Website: lowes
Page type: newsletter-management
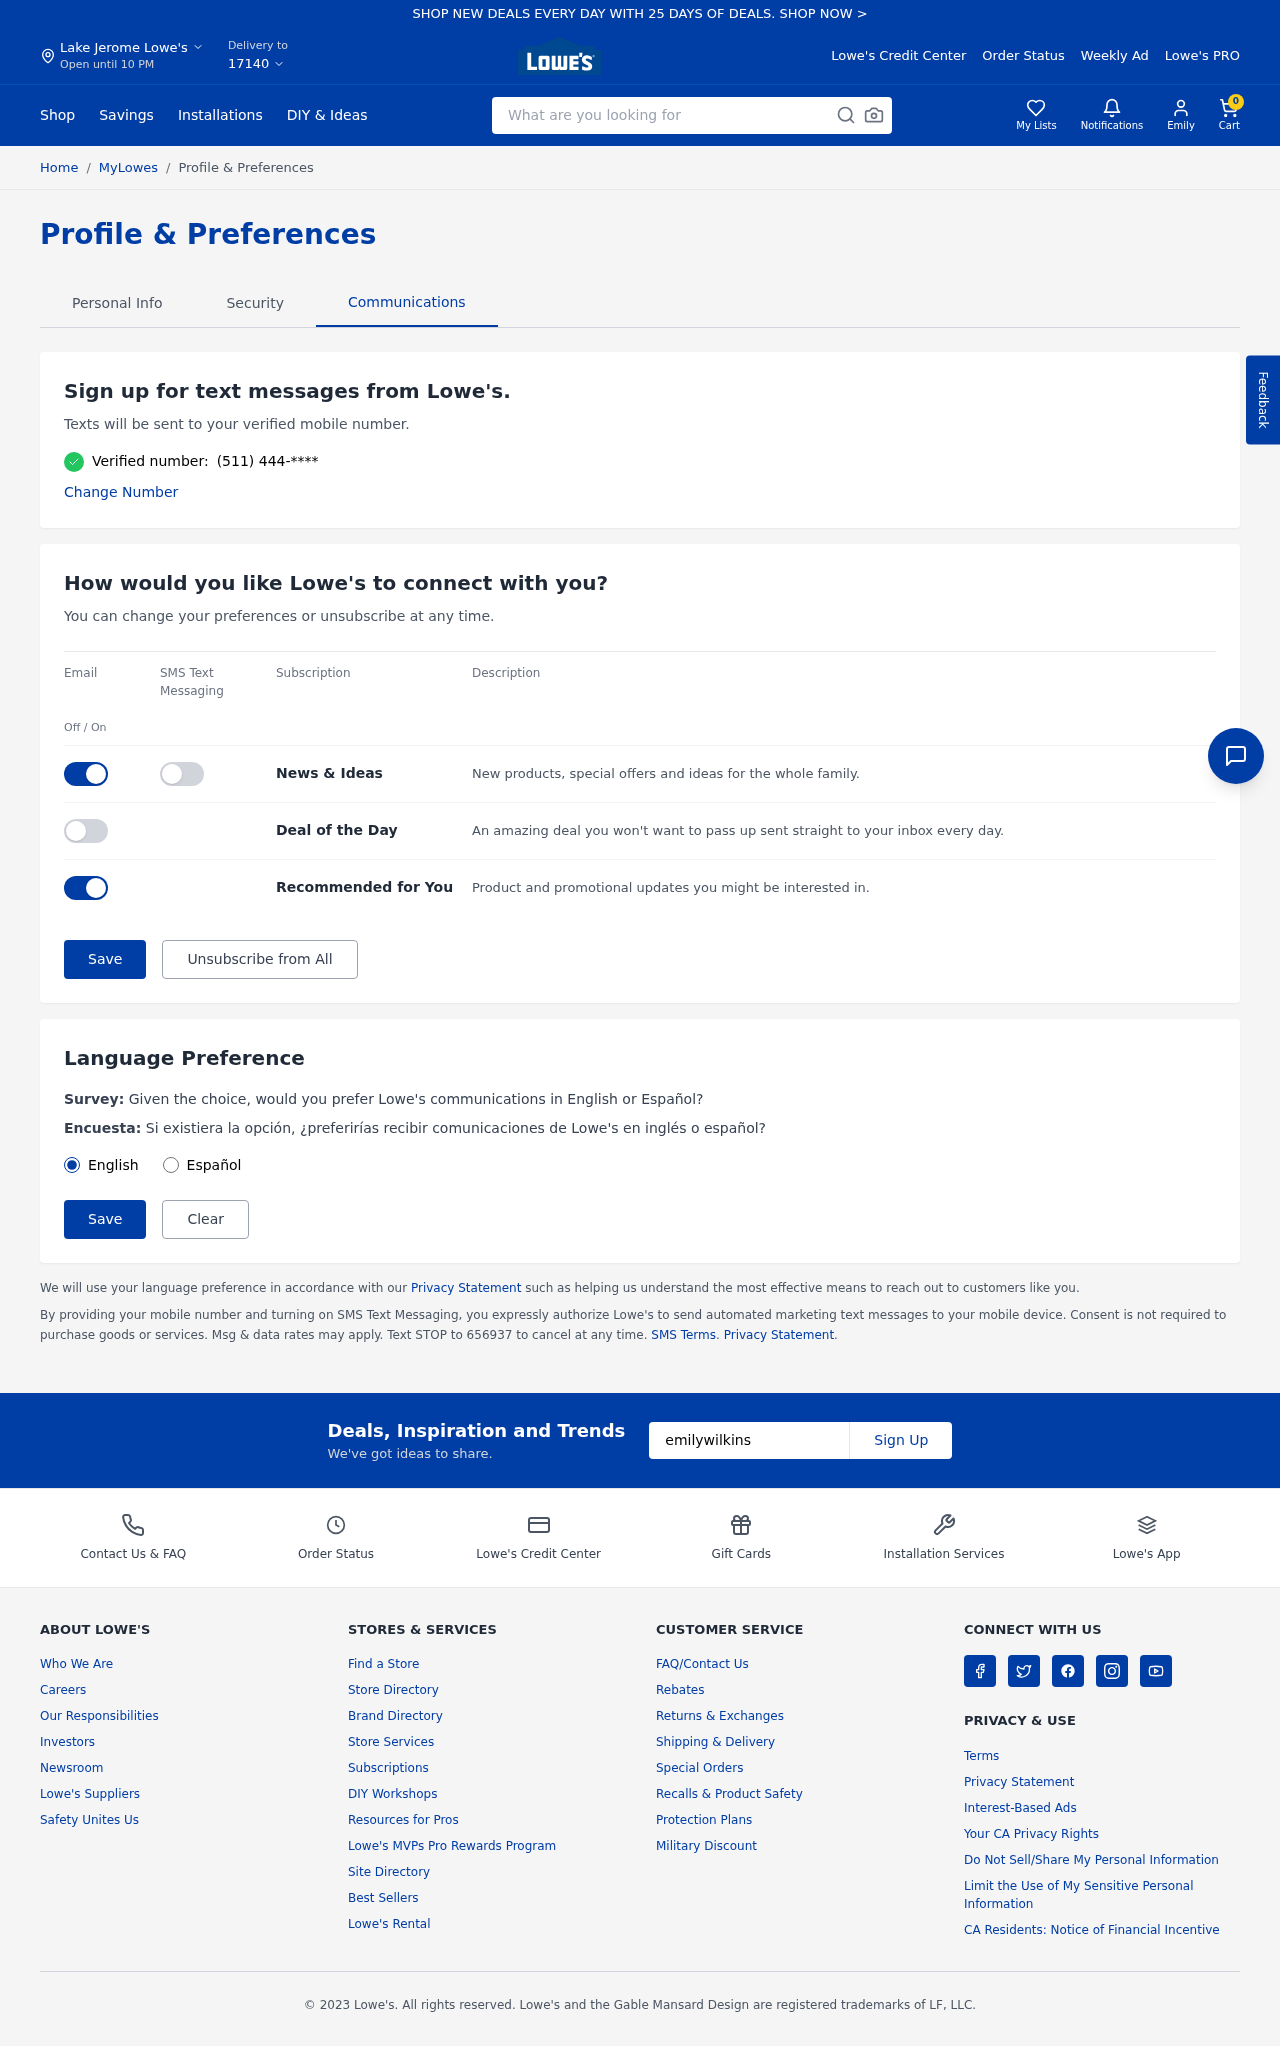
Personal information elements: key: PII_CITY
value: Lake Jerome
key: PII_EMAIL
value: emilywilkins@gmail.com
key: PII_FIRSTNAME
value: Emily
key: PII_POSTCODE
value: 17140
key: PII_PHONE
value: (511) 444
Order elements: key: ORDER_NUM_ITEMS
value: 0
Search elements: key: HEADER_SEARCH
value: What are you looking for